Current action and preconditions to check: path_clear

Your task: For each precondition in the list above, predict whether it will hold at this action.

Consider the current scene as observed from the mobile robot's camera, and analyze the predicted future states of all dynamic agents (e.g., people, animals, vehicles, or any moving entities) within the NEXT SECOND.

IMPORTANT: Only answer "very likely" if you are absolutely certain—based on strong, clear evidence—that a dynamic agent will violate the precondition in the predicted future state. Do NOT answer "very likely" for unlikely, ambiguous, or low-probability risks.

Ask yourself for each precondition: Is there a high probability, with clear and convincing evidence, that the predicted future states of any dynamic agent will interfere with the predicted future state of the currently executing action within the NEXT SECOND, causing that precondition to fail?

Assess the risk level based on these predictions. Use "likely" or "very likely" if motions create a clear risk of interference.

Use "neutral" or "improbable" if agents are nearby but their predicted paths are clearly diverging or non-conflicting.

Failure Risk Categories: "very improbable", "improbable", "neutral", "likely", "very likely"

Answer Format: Output ONLY the probability_of_failure value from these categories: "very improbable", "improbable", "neutral", "likely", "very likely"

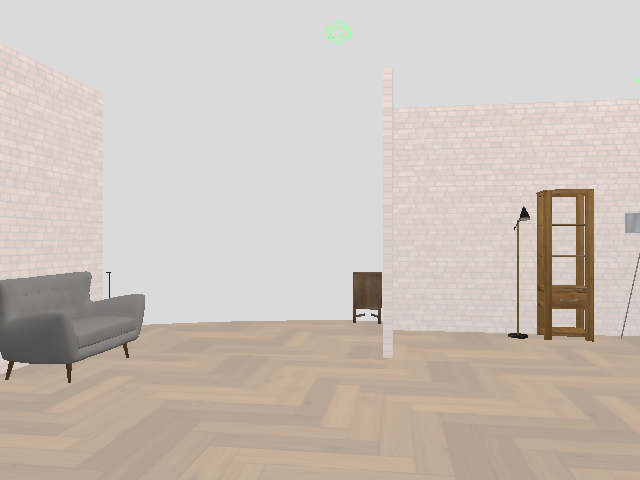

Answer: very improbable